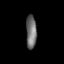
Tissue: lung
Cell type: Others
Senescence score: 0.5481
Nuclear area (px): 347
Mean DAPI intensity: 109.824